Question: Search term?
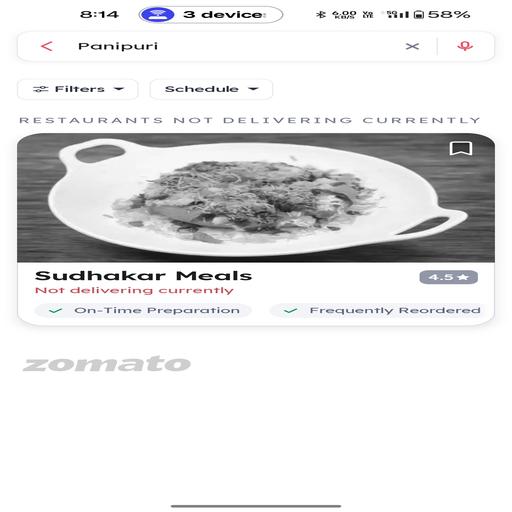
Answer: Panipuri